Question: I have the following step function:
I wish to add 2 markers, on the left hand side of the horizontal line as a filled circle and on the right hand side a circle which is not filled with color. How can I do this please? Thank you.
I used very simple code for this graph. The code is:
'''
x=[1 1.5];
y=[1 1];
plot(x,y)
hold on
x=[1.5 2.6];
y=[2 2];
plot(x, y)
hold on
x=[2.6 5];
y=[3 3];
plot(x, y)
hold on
x=[5 6];
y=[4 4];
plot(x, y)
hold on
x=[6 6.5];
y=[5 5];
plot(x, y)
hold on
x=[6.5 8];
y=[6 6];
plot(x, y)
axis([0 9 0 7])
'''
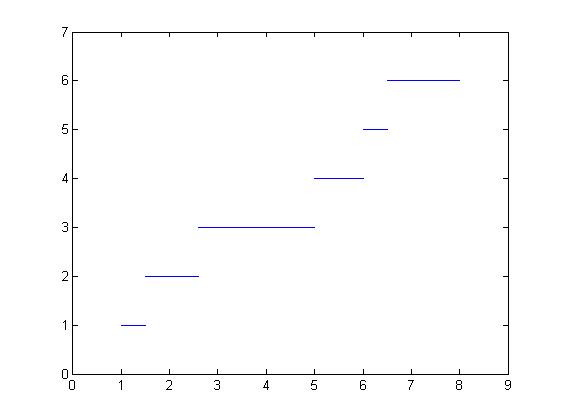
Answer: Do as follows for each segment (the new lines are the last two):
'''
x=[1 1.5];
y=[1 1];
plot(x,y)
hold on
plot(x(1),y(1),'o','MarkerFaceColor','b') %// filled circle
plot(x(2),y(2),'o') %// non-filled circle
'''